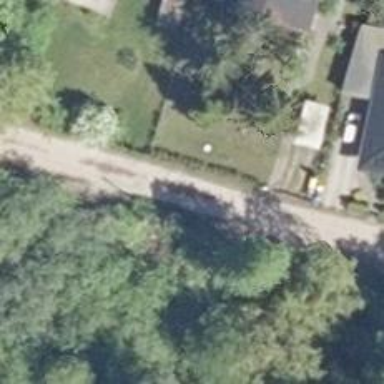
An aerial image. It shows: Residential road.